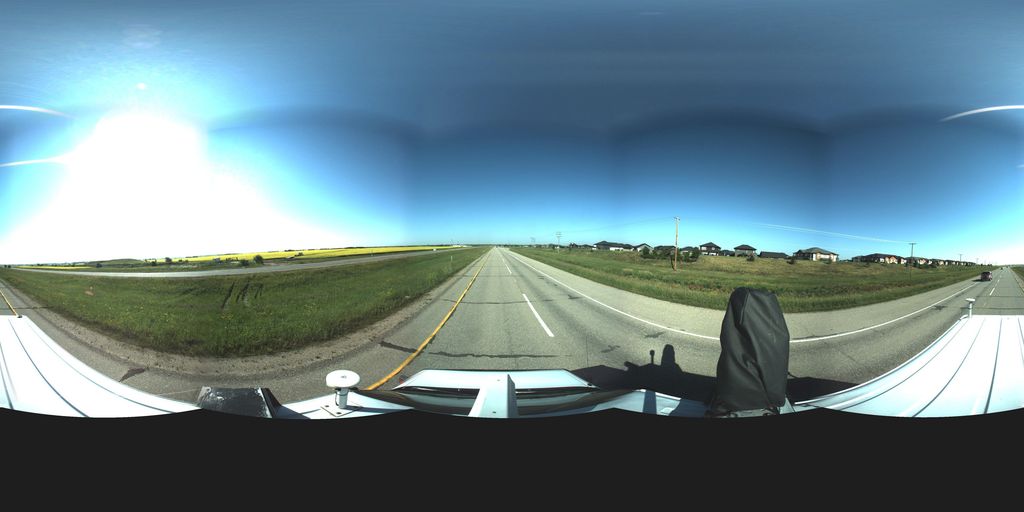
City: saskatoon